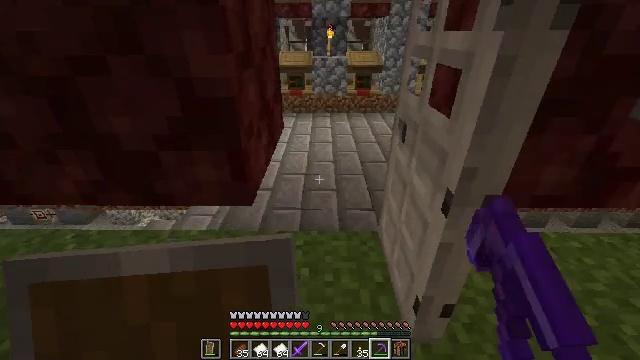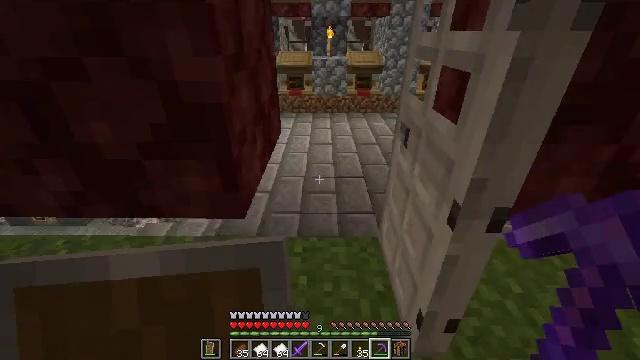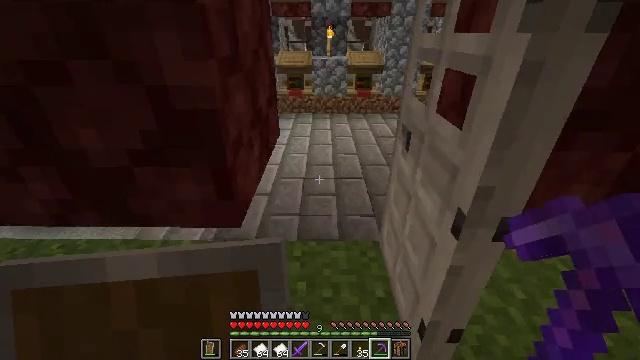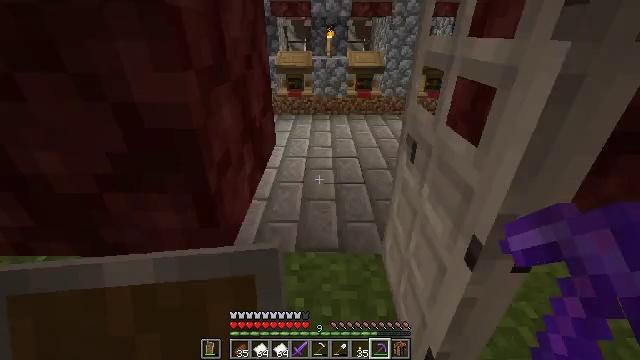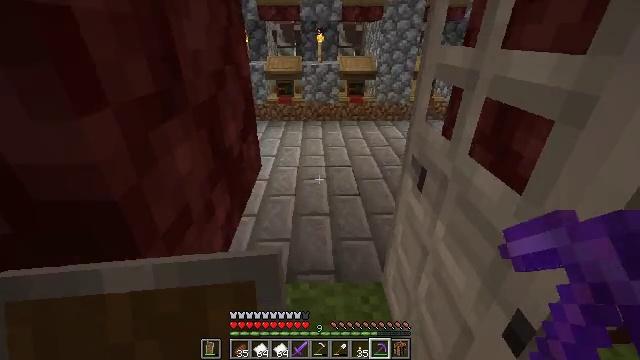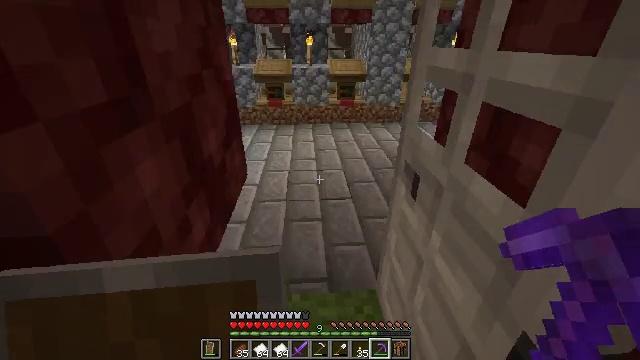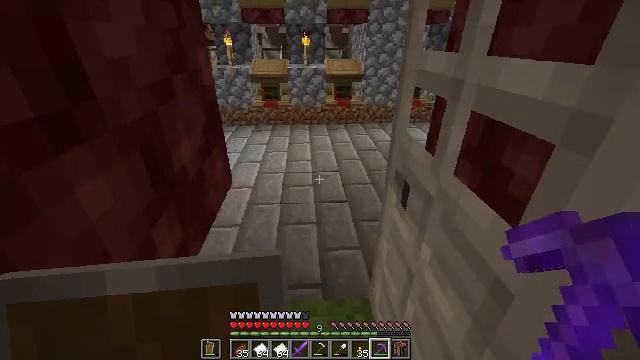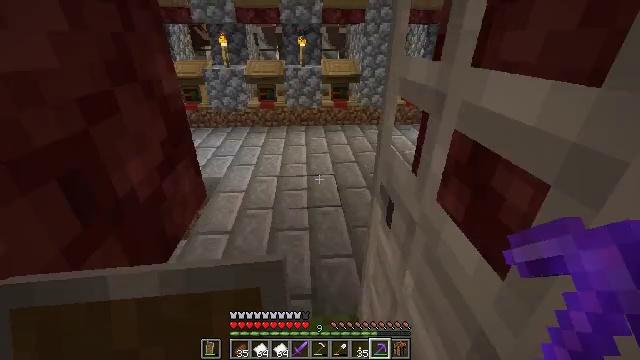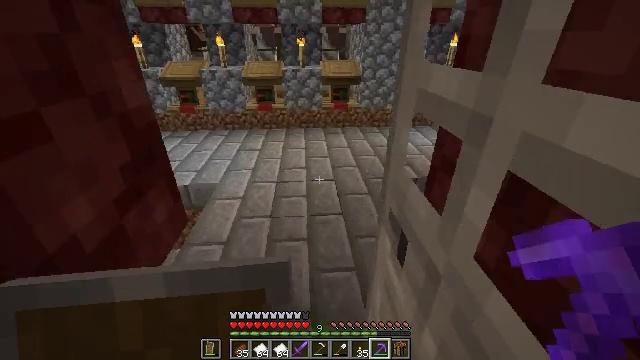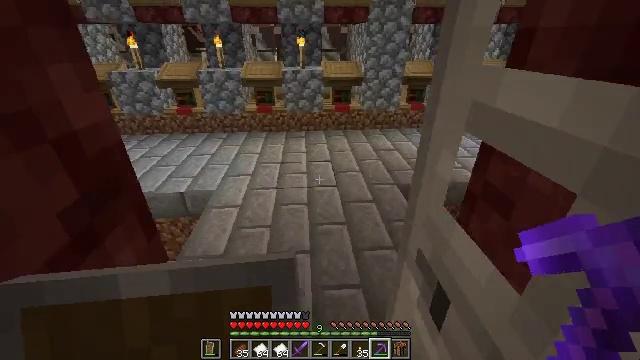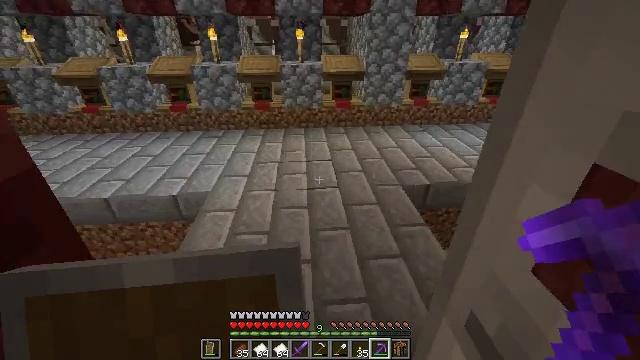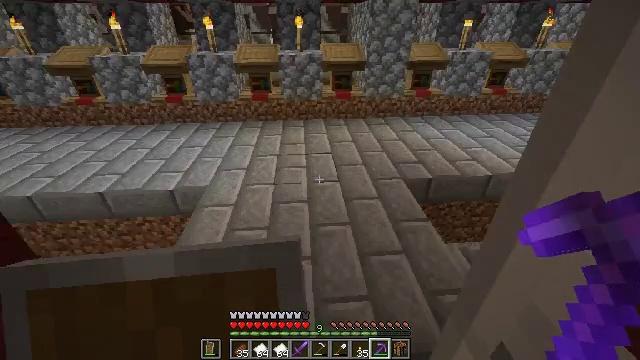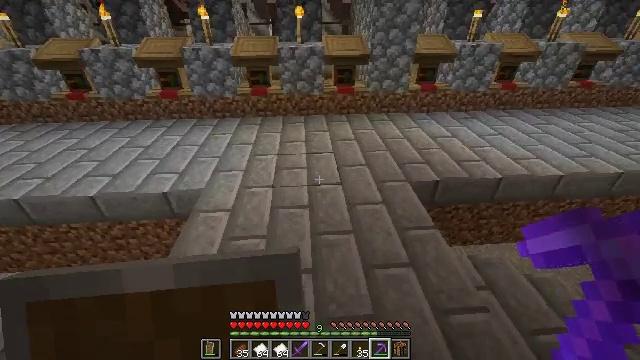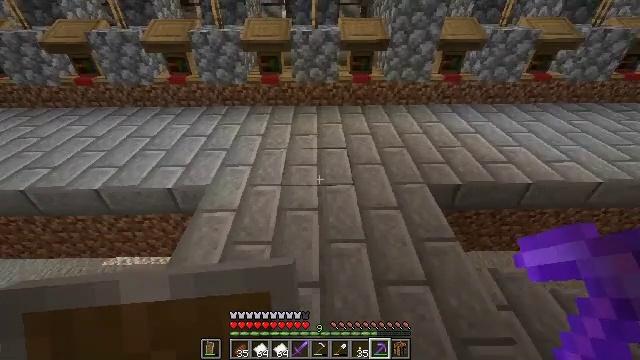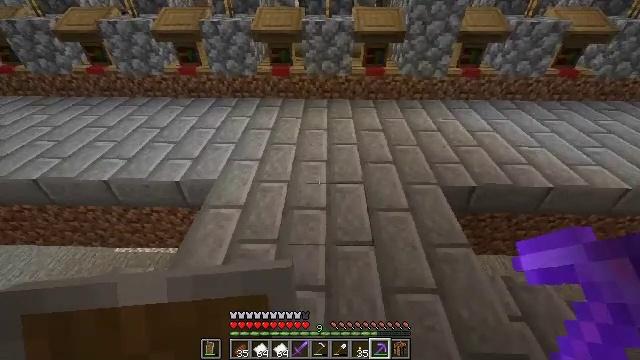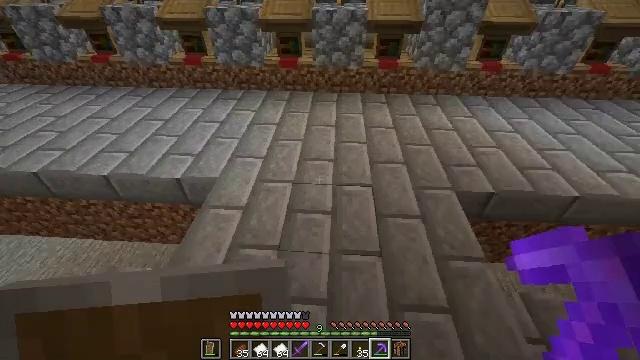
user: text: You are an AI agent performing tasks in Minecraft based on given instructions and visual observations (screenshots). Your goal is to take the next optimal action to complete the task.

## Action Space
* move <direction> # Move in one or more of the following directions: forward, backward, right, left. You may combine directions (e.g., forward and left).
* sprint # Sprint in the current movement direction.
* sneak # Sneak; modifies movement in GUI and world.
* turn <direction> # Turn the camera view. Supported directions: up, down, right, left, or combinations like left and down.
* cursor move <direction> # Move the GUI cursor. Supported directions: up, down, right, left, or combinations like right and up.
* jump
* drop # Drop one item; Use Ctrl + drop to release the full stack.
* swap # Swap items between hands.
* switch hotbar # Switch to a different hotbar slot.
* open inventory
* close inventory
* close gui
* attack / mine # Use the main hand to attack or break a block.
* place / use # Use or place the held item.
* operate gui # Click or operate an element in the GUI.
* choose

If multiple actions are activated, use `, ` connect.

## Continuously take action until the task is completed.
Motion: motion action
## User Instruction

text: Gather the stone brick slab for your inventory.
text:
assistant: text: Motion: move forward
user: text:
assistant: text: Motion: move forward
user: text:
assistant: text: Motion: move forward
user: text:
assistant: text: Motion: move forward, turn right
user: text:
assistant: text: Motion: move forward and move right, turn right
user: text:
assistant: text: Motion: move forward and move right
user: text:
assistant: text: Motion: move forward
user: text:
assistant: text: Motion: move forward
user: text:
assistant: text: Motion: move forward
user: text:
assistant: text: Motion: move forward, turn down
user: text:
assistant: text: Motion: move forward, turn down
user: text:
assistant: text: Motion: move forward, turn down
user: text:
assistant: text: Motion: move forward, turn left and down
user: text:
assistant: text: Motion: move forward, turn left and down
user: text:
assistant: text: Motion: move forward, turn left and down
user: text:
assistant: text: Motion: move forward, turn left and down
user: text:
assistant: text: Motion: move forward, turn down
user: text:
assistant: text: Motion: no_op
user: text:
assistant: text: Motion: turn down
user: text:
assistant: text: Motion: turn down
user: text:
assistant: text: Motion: turn down
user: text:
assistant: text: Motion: no_op
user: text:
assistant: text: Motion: turn right
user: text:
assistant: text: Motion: turn right
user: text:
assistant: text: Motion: turn right
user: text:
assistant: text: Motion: no_op
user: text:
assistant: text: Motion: no_op
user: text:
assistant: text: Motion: no_op
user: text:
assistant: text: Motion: no_op
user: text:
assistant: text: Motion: no_op